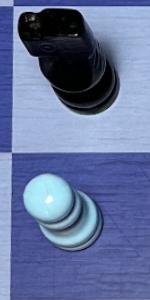
Label: Pawn_White